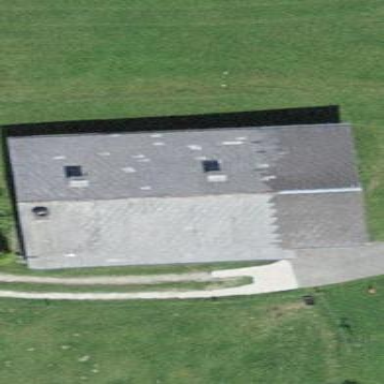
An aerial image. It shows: Detached building.